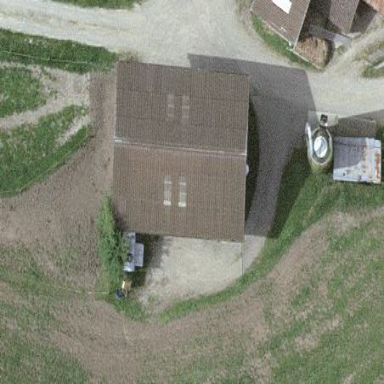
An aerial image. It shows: Shed.